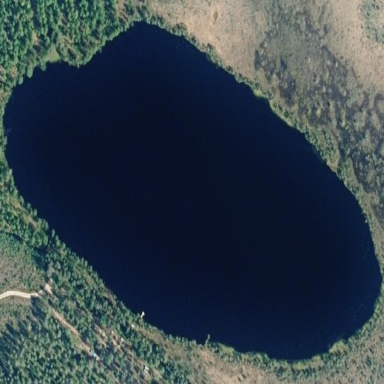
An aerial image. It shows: Lake with natural water.